Question: I Know this sounds basic, but have a been searching for literally more than an hour now without success. I'm simply trying to plot a 3D bar plot in 'R' using the 'ggplot2' package. My dataframe looks something like this:
'''
x y z
t1 5 high
t1 2 low
t1 4 med
t2 8 high
t2 1 low
t2 3 med
t3 50 high
t3 12 med
t3 35 low
'''
and I want to plot something like this on it:

Any help is more than appreciated!!
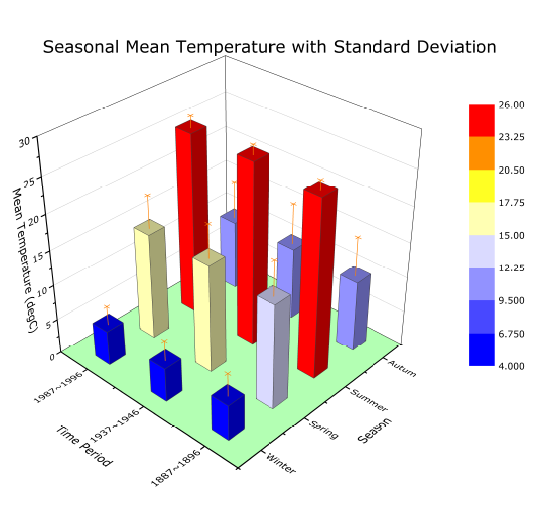
Answer: As mentioned in comments, 3D plots usually aren't a good choice (when other options are available) since they tend to give a distorted/obscured view of data.
That said, here's how you can plot your data as desired with 'latticeExtra':
'''
d <- read.table(text=' x y z
t1 5 high
t1 2 low
t1 4 med
t2 8 high
t2 1 low
t2 3 med
t3 50 high
t3 12 med
t3 35 low', header=TRUE)
library(latticeExtra)
cloud(y~x+z, d, panel.3d.cloud=panel.3dbars, col.facet='grey',
xbase=0.4, ybase=0.4, scales=list(arrows=FALSE, col=1),
par.settings = list(axis.line = list(col = "transparent")))
'''